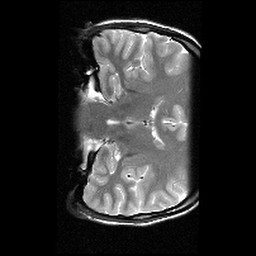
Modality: T2w
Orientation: coronal
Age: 18
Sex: female
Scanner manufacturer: siemens
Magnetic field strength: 3 T
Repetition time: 6.26 s
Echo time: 0.064 s